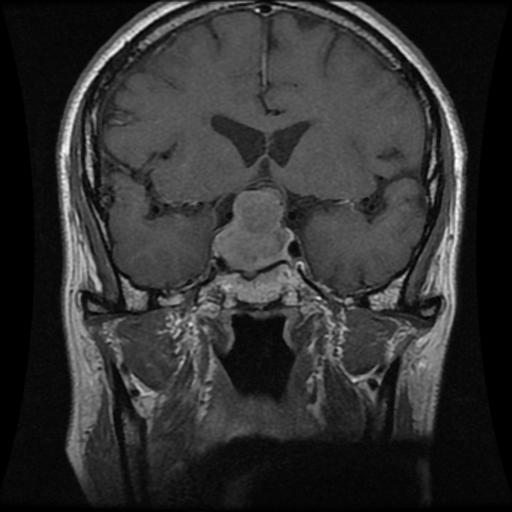
Label: pituitary